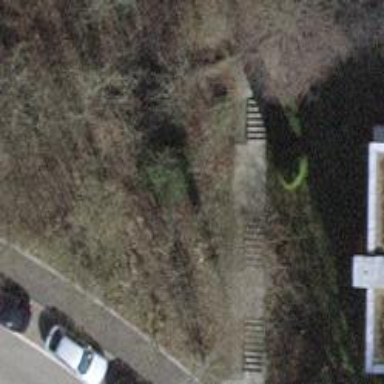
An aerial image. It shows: Steps made of paving stones.